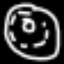
Label: donut